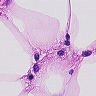
Metastatic tissue present: no